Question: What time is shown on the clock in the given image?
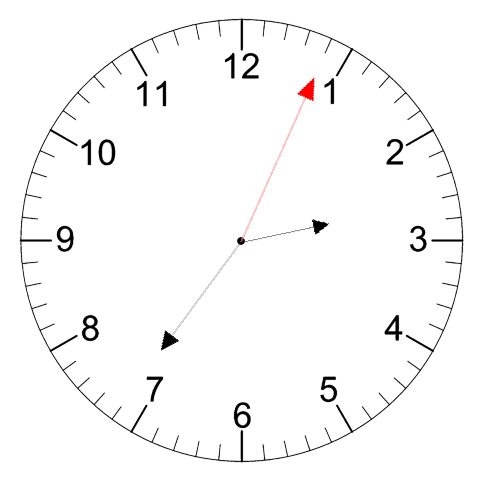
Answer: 02:36:04